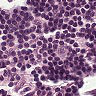
Metastatic tissue present: no